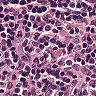
Metastatic tissue present: no